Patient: sex M, age 47
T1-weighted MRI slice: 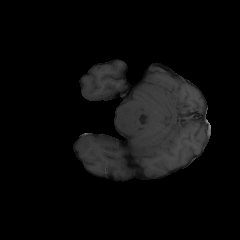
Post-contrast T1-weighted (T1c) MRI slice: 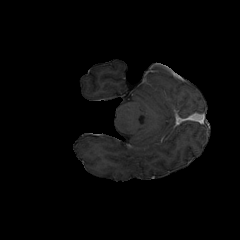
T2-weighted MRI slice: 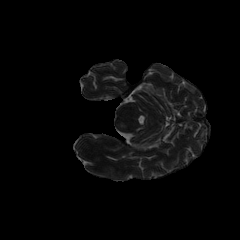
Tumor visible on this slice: yes
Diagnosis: Astrocytoma, IDH-wildtype
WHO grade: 3